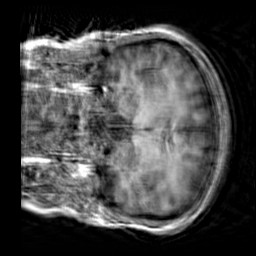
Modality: T1w
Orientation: coronal
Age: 20
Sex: female
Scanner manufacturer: siemens
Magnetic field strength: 3 T
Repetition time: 2.3 s
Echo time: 0.00303 s